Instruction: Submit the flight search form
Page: home
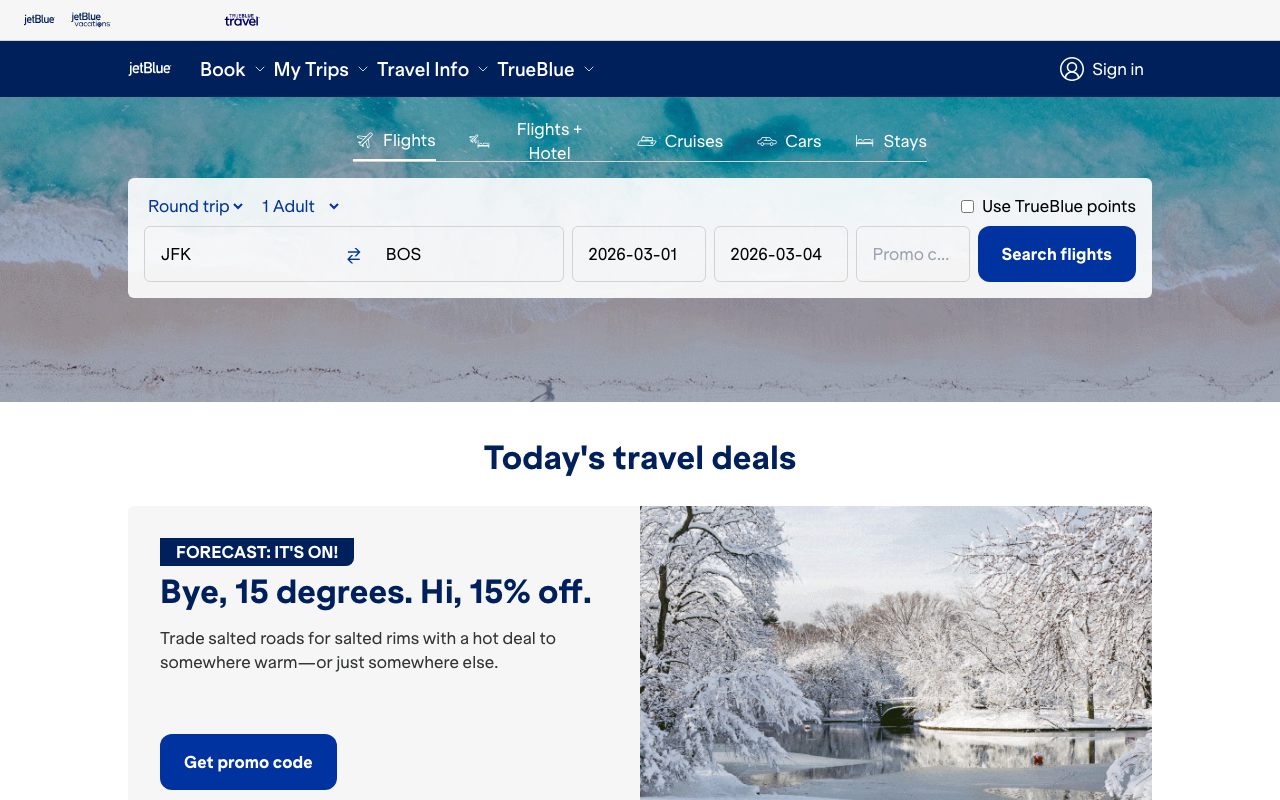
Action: click